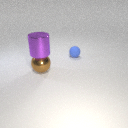
small blue rubber sphere to the right of large brown metal sphere